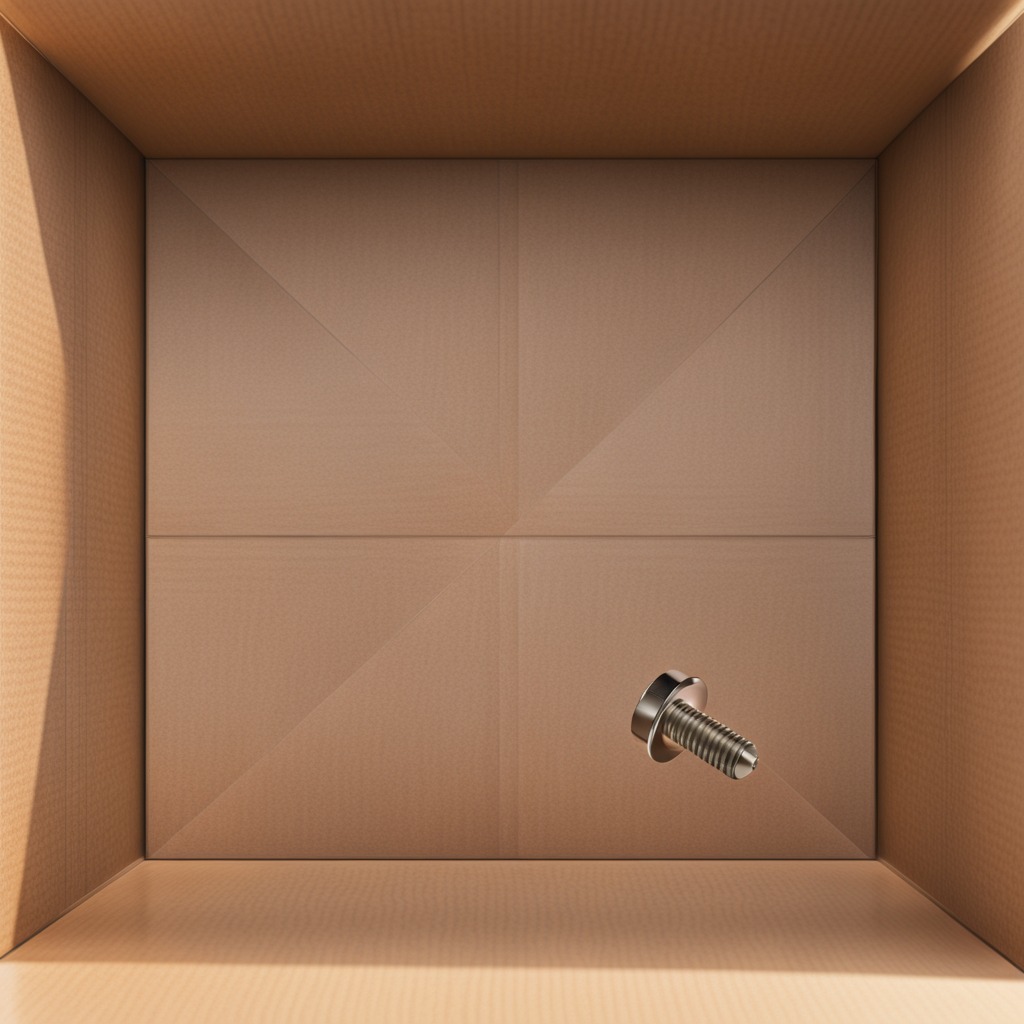
A metal screw is lying on the cardboard box surface.